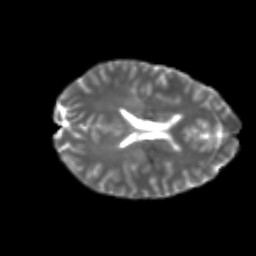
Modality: T2w
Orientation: axial
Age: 22
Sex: female
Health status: healthy
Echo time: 0.074 s